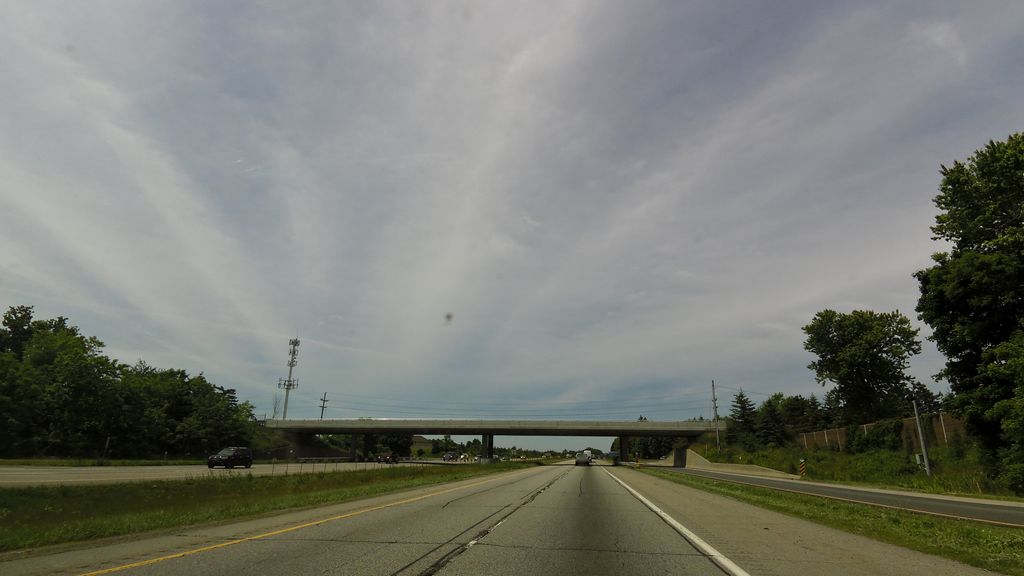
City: hamilton